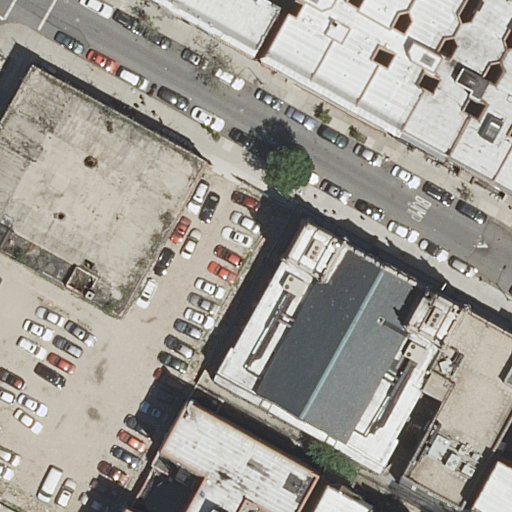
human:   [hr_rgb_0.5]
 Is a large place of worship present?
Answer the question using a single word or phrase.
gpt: yes

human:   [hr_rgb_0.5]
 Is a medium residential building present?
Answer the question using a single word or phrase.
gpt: yes

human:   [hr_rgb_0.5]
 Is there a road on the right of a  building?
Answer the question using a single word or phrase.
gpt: no

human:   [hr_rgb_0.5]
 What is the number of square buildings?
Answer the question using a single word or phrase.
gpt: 0

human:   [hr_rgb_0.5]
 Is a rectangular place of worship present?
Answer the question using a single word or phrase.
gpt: no

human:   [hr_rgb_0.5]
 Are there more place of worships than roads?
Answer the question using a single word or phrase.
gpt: no

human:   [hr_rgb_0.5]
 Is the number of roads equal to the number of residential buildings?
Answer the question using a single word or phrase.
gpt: no

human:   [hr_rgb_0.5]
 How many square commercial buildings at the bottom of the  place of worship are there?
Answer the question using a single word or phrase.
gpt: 0

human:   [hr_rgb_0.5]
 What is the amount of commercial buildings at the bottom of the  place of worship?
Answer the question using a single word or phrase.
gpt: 0

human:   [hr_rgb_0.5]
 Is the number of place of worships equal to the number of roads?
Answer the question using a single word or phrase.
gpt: yes

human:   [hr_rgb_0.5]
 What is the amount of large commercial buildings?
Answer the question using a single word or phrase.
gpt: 0

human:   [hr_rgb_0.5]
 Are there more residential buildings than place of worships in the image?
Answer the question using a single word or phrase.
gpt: yes

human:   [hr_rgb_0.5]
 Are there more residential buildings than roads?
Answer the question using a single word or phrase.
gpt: yes

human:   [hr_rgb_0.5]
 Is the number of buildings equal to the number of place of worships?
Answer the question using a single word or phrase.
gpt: no

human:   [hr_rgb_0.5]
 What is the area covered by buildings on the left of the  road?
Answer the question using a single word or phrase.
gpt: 1559m2

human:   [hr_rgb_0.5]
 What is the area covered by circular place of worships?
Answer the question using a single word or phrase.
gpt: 0m2

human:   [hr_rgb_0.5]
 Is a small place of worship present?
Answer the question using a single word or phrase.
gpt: no

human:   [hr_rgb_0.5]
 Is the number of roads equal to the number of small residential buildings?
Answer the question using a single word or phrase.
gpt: no

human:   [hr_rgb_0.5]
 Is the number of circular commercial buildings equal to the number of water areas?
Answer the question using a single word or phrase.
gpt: yes

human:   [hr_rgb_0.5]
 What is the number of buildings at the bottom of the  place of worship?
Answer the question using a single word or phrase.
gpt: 3

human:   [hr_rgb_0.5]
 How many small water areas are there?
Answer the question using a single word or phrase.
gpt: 0

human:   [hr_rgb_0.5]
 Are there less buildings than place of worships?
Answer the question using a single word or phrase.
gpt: no

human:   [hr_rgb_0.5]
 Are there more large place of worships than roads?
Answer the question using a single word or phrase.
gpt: no

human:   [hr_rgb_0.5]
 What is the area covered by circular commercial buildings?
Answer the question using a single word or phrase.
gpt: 0m2

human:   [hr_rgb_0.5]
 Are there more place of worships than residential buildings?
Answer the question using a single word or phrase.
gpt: no

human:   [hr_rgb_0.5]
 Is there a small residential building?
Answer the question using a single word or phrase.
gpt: yes

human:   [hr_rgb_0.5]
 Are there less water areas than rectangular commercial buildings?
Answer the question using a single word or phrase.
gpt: no

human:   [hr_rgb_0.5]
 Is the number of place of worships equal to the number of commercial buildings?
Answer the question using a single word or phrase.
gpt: no

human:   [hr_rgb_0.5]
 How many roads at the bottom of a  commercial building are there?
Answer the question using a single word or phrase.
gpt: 0

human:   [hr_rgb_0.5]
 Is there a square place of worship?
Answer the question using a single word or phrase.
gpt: no

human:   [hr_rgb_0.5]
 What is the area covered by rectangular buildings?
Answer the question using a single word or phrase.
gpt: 710m2

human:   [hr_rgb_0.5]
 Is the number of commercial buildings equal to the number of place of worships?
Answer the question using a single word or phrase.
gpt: no

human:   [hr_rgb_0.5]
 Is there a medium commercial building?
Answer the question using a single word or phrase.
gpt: no

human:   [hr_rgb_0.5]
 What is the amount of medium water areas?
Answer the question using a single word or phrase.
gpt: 0

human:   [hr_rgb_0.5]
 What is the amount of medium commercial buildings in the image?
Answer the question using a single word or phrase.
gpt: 0

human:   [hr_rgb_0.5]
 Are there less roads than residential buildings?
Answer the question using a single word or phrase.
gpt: yes